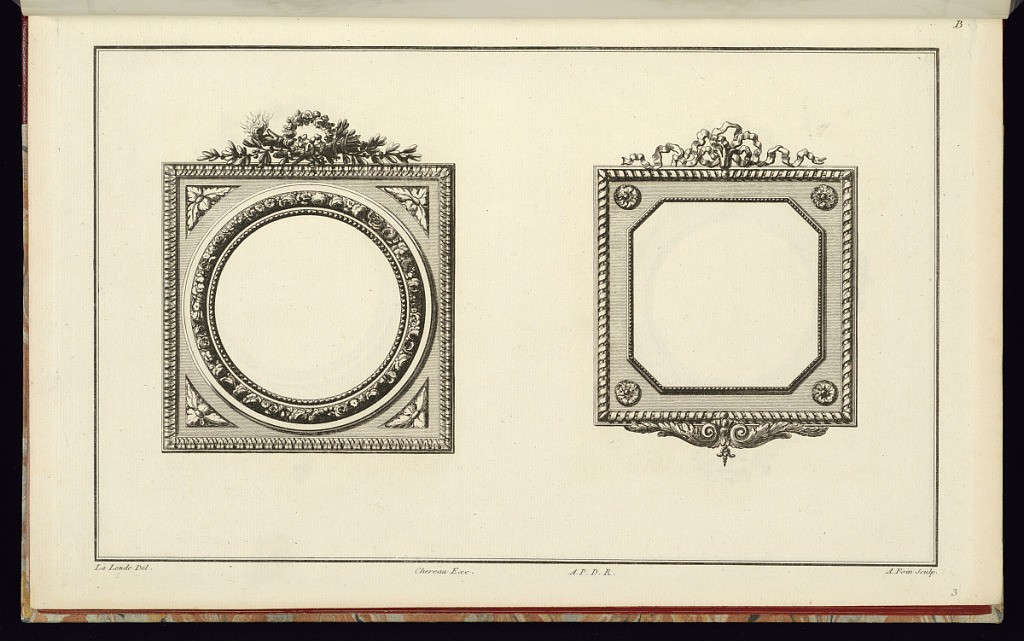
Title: Two Frame Designs
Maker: Richard de Lalonde, French, active 1780–96
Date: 1785-1788
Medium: Etching on off-white laid paper
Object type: Print
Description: Two square frame designs, arranged horizontally on the page. The frame on the left has a circular sight edge with bead course and garland of roses molding. Excised from the corners of the frame, within fluted cove molding, are triangles with leaves within. The back edge border has waterleaf and tongue ornamentation. The top of the frame features a carved torch and quiver, with a wreath of roses and branches of leaves. The frame at the right has an octagonal sight edge comprised of bead course. The interior of the frame has fluted cove carving, and rosettes in each corner. The square back edge has ribbon twist ornamentation. There is carved ornamentation at the top and bottom of the frame: at the top, a bow of ribbons; at the bottom, scrolling acanthus leaves. The plate is signed and numbered.